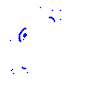
Particle: pion